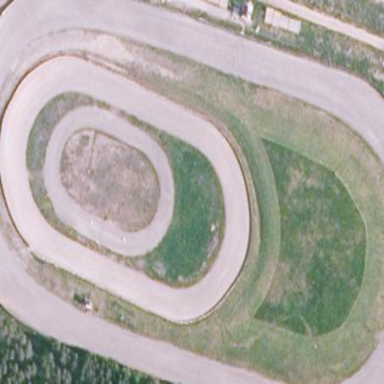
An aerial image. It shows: Sports center specializing in speedway sports.